Field crop: maize
Growth stage: 2
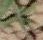
Species: atriplex